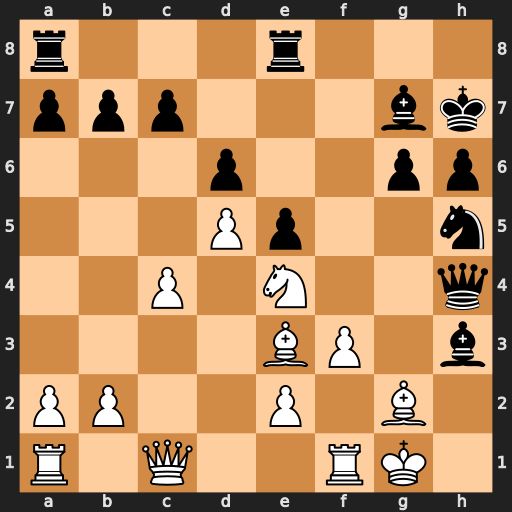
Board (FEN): r3r3/ppp3bk/3p2pp/3Pp2n/2P1N2q/4BP1b/PP2P1B1/R1Q2RK1
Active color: w
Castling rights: -
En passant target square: -
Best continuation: Bf2 Qe7 Bxh3 Nf4 Kh2